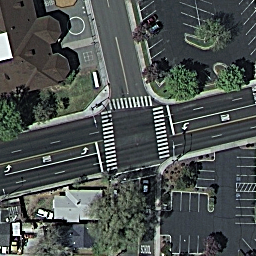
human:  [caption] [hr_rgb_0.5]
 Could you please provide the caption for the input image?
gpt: It is a piece of cropland .

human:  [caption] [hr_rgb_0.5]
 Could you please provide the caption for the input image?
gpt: There is a piece of farmland .

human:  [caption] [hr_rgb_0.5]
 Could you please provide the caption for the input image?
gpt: It is a piece of farmland .

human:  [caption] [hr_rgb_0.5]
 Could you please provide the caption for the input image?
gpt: There is a piece of cropland .

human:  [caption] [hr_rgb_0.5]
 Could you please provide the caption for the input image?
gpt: Here is a piece of farmland .